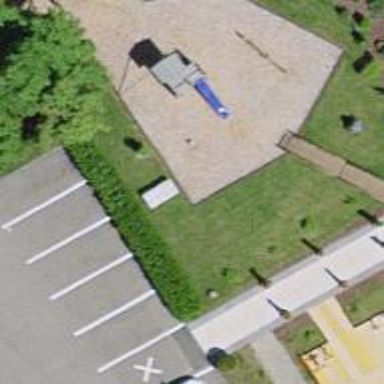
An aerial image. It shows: Playground with playground theme.